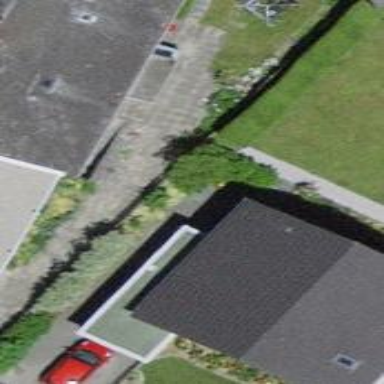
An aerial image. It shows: Hedge acting as barrier.